Interaction volume radius: 10 \u00c5
Interaction volume height: 15 \u00c5
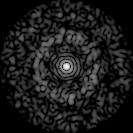
Disorder parameter: 0.8423